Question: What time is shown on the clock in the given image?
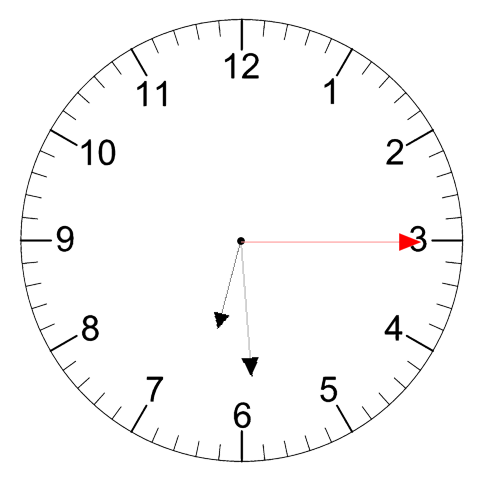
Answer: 06:29:15